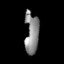
Tissue: lung
Cell type: Others
Senescence score: 0.5642
Nuclear area (px): 545
Mean DAPI intensity: 139.064